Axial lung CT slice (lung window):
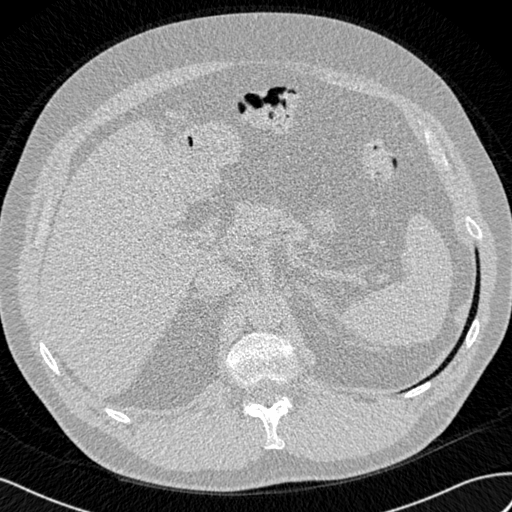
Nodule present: no